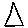
Label: triangle